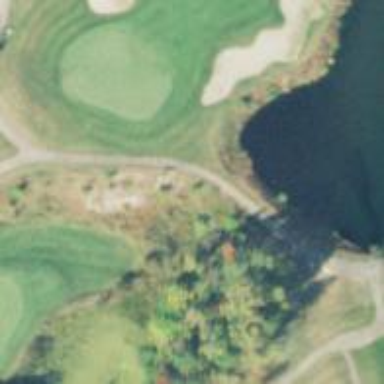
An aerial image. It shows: Path used for both walking and golf.